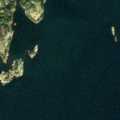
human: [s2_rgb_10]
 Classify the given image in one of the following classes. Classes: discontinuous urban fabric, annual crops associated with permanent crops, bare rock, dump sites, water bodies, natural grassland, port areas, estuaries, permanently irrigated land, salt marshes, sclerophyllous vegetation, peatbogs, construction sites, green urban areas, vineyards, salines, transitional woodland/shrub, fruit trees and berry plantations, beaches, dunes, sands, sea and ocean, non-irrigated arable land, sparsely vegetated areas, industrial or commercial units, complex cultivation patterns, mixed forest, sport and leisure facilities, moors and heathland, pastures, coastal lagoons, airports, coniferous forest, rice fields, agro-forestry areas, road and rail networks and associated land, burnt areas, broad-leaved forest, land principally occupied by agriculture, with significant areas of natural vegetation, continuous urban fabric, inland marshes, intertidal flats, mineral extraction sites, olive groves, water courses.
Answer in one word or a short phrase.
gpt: mixed forest, sea and ocean